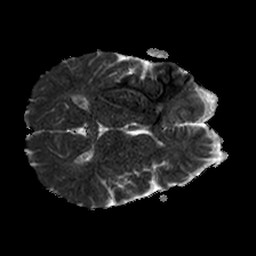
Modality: ADC
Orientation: axial
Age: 57
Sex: male
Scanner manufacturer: philips
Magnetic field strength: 1.5 T
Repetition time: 3.4 s
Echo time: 0.06922 s